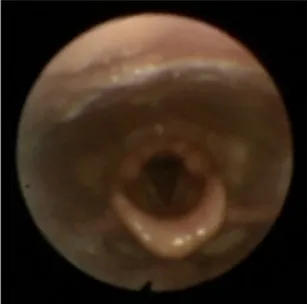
Abduction in expiration.
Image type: endoscopy (airway_endoscopy)